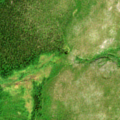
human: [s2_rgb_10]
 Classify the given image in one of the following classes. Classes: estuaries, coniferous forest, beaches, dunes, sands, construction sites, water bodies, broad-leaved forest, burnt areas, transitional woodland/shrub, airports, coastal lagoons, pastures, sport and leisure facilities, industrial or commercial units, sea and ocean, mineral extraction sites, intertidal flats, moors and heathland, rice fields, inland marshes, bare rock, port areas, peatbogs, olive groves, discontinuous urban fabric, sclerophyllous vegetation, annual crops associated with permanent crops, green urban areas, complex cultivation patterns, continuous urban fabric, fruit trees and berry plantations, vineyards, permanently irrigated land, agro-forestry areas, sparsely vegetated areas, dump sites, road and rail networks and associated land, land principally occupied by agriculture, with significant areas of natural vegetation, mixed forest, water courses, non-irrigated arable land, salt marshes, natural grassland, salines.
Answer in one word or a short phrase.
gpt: coniferous forest, mixed forest, moors and heathland